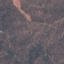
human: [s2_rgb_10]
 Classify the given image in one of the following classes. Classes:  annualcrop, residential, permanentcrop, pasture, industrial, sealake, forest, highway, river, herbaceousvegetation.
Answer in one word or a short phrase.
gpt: HerbaceousVegetation